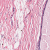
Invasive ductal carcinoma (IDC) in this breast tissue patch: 0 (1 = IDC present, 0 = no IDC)